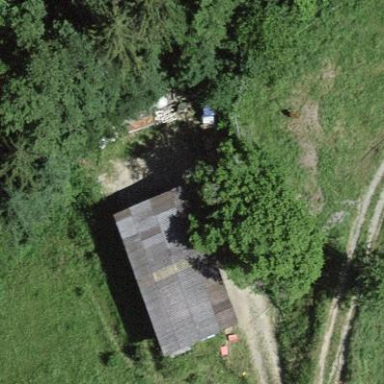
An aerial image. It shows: Shed.